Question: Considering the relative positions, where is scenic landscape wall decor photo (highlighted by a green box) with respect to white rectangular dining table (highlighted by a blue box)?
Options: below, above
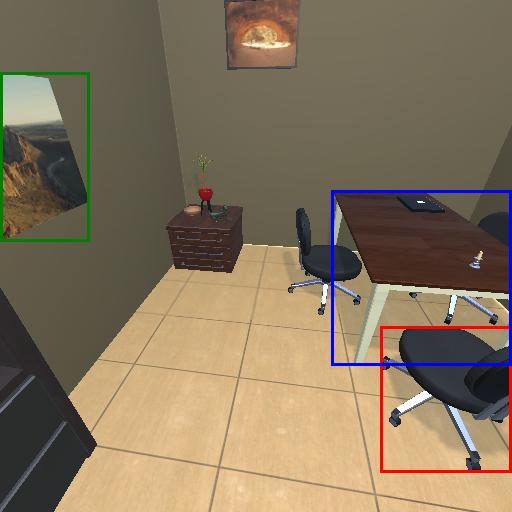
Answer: below